Interaction volume radius: 10 \u00c5
Interaction volume height: 10 \u00c5
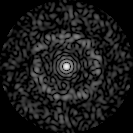
Disorder parameter: 0.8369